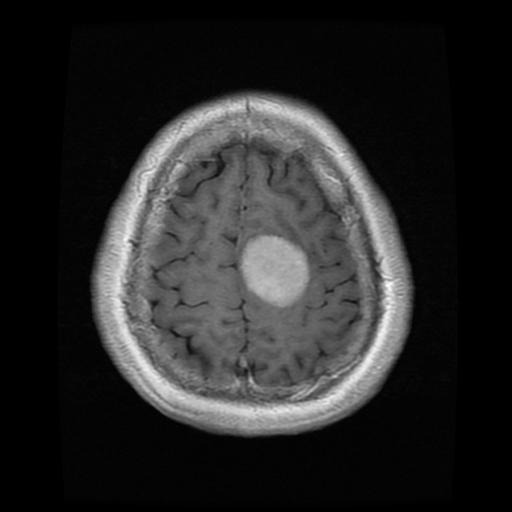
Label: meningioma